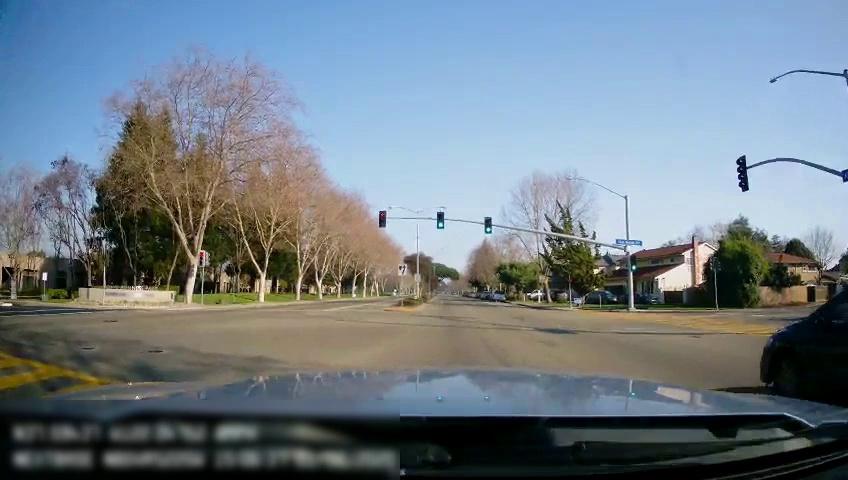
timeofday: Day
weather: Sunny
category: Drivable Space
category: Vehicles | SUV
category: Vehicles | Car
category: Vehicles | SUV
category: Vehicles | SUV
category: Vehicles | Truck
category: Vehicles | SUV
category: Vehicles | Car
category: Lanes | Opposite Lane
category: Traffic | Lights
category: Traffic | Lights
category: Traffic | Lights
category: Traffic | Lights
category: Traffic | Signs
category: Traffic | Signs
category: Traffic | Lights
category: Traffic | Lights
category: Traffic | Lights
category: Traffic | Signs
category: Traffic | Lights
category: Traffic | Lights